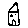
Label: house